Aerial crown-view tile of a tropical tree (Barro Colorado Island, Panama), acquired 20241014:
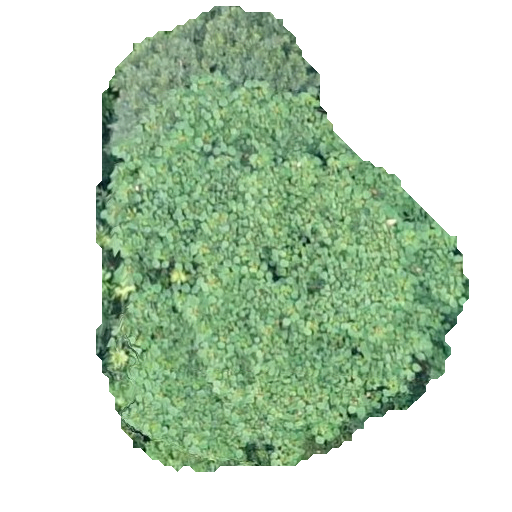
Species: Ochroma pyramidale
GBIF accepted scientific name: Ochroma pyramidale
Crown area: 191.386 m²